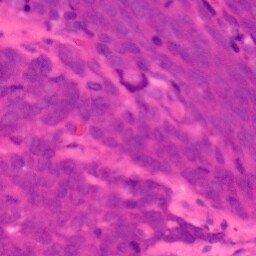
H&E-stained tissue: Colon